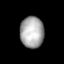
Tissue: lung
Cell type: Epithelial cells
Senescence score: 0.1716
Nuclear area (px): 728
Mean DAPI intensity: 169.062